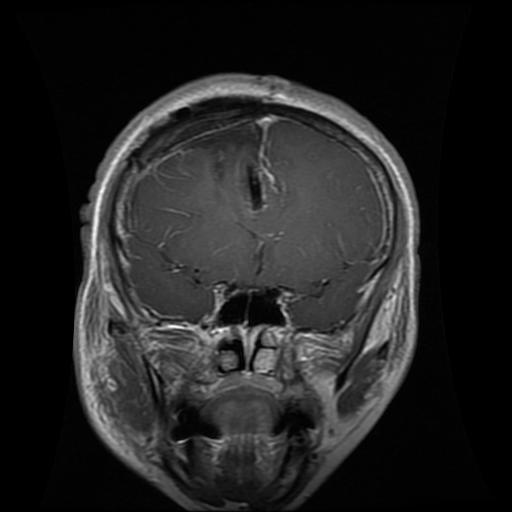
Label: glioma